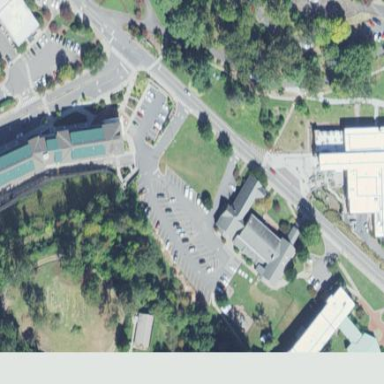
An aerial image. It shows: Parking area with surface.